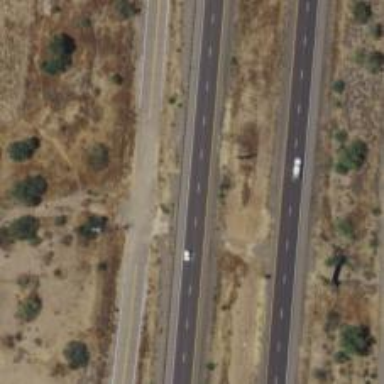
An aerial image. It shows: Asphalt motorway.